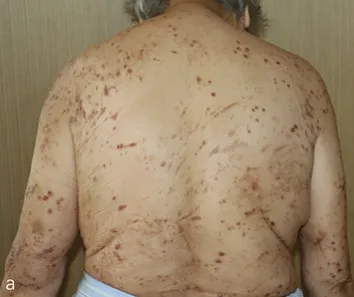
(A-D) Multiple umbilicated papules and nodules with a central keratotic crust on the patient's trunk and limbs.
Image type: medical_photograph (skin_photograph)